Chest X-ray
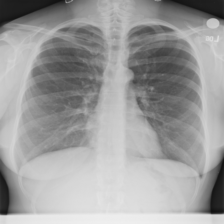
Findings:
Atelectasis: negative
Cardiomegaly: negative
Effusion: negative
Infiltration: negative
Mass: negative
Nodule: negative
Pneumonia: negative
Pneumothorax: negative
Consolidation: negative
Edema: negative
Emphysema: negative
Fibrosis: negative
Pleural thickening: negative
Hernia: negative